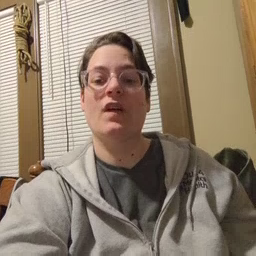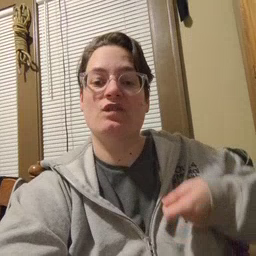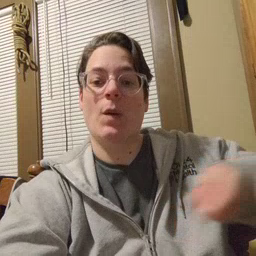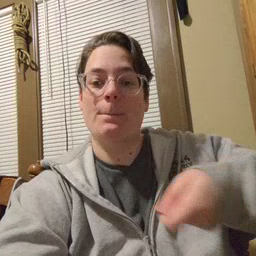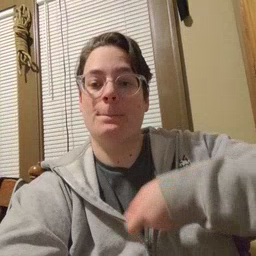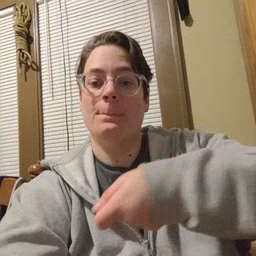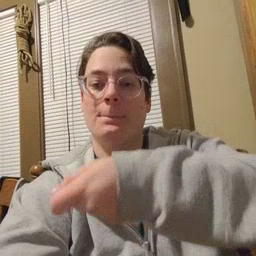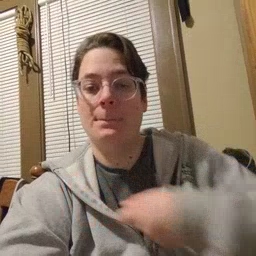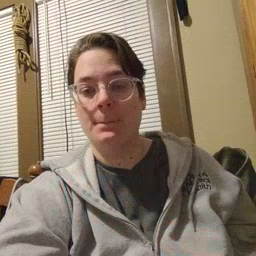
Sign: vacuum